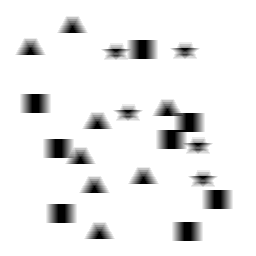
Squares: 8
Triangles: 8
Stars: 5
Total shapes: 21